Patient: sex M, age 58
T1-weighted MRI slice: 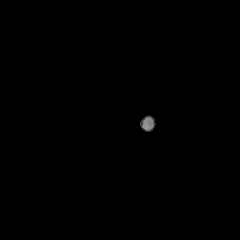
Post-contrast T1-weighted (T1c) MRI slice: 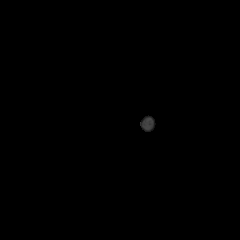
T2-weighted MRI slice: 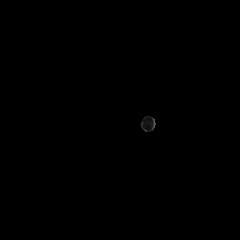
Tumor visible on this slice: no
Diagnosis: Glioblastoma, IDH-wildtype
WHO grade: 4